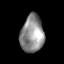
Tissue: skin
Cell type: Epithelial cells
Senescence score: 0.2577
Nuclear area (px): 846
Mean DAPI intensity: 142.201